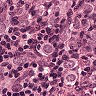
Metastatic tissue present: yes